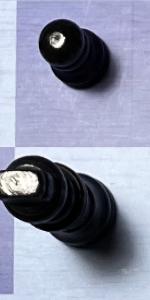
Label: King_Black